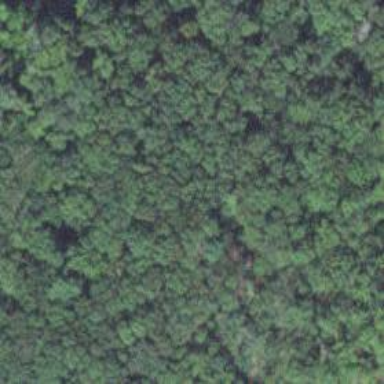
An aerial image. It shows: Mixed leaf woodland.